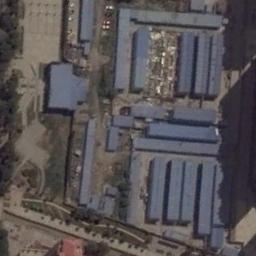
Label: industrial_area